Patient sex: M
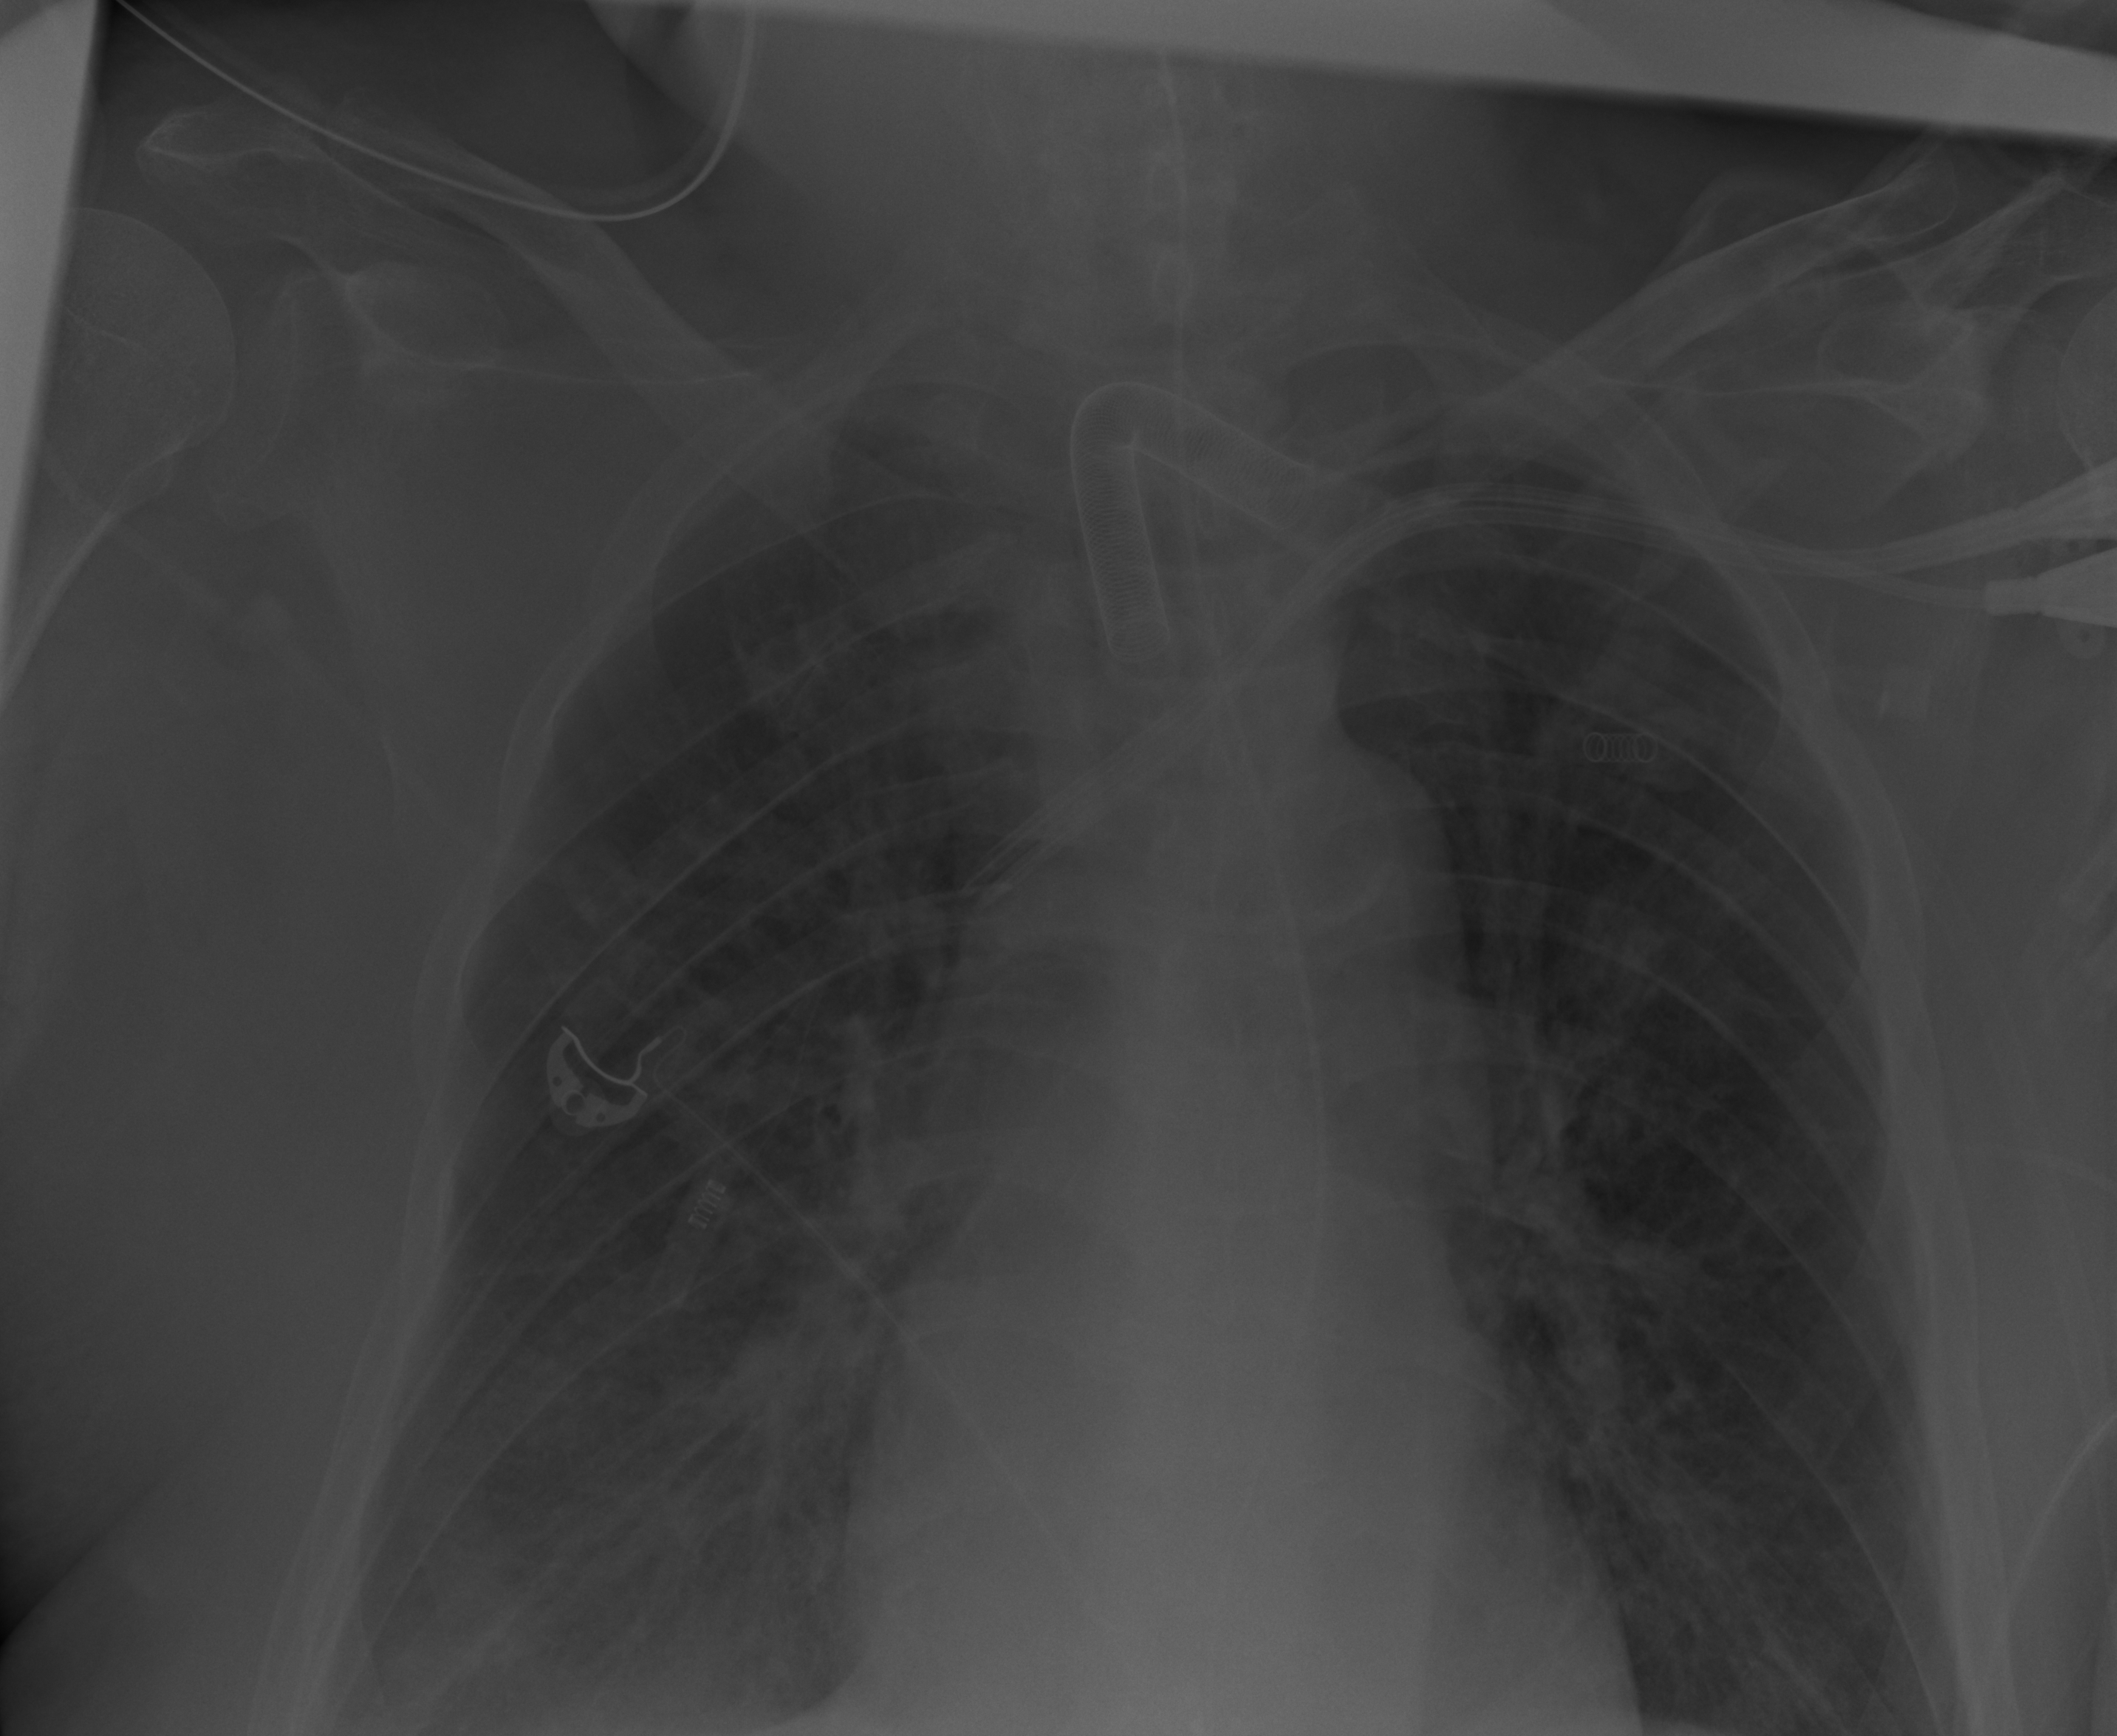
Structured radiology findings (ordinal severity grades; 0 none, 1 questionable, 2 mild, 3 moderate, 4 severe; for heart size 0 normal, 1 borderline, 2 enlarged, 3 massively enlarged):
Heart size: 0
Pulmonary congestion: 2
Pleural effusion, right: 2
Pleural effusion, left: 0
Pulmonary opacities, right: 2
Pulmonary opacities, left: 2
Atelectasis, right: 2
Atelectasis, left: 2